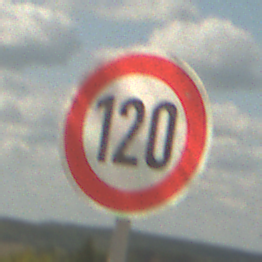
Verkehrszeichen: Geschwindigkeit120
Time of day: Midday
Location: Outdoor (Beach)
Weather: PartlyCloudy
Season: NotSpecified
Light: Natural